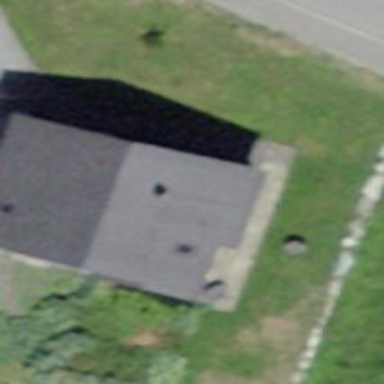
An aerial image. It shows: Simple and straightforward house.